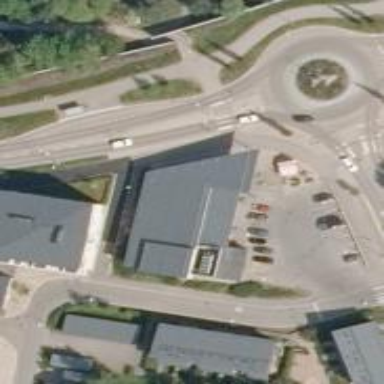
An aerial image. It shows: Convenience shop.